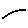
Label: line